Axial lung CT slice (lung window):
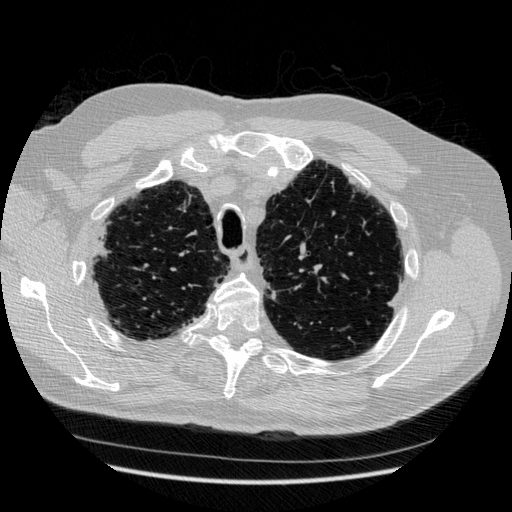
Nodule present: no